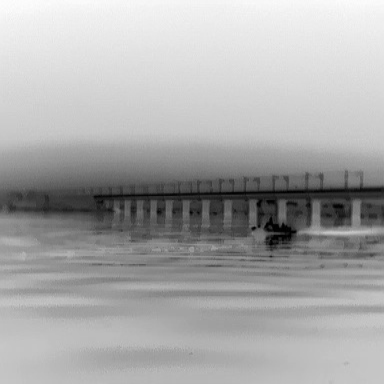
There is a warship in the infrared image.